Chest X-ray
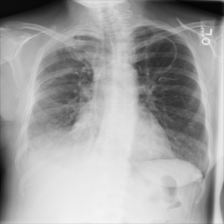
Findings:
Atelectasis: negative
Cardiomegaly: negative
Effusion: negative
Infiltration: negative
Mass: negative
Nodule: negative
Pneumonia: negative
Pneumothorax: negative
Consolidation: negative
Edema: negative
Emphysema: negative
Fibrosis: negative
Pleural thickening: positive
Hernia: negative